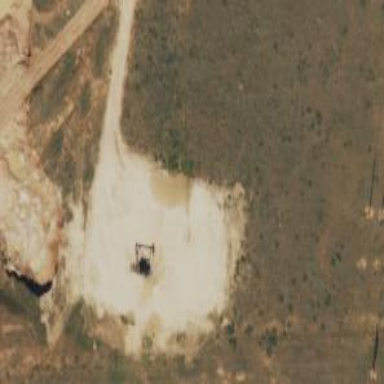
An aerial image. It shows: Petroleum well.